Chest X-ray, PA view. Patient: 35 years old, sex M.
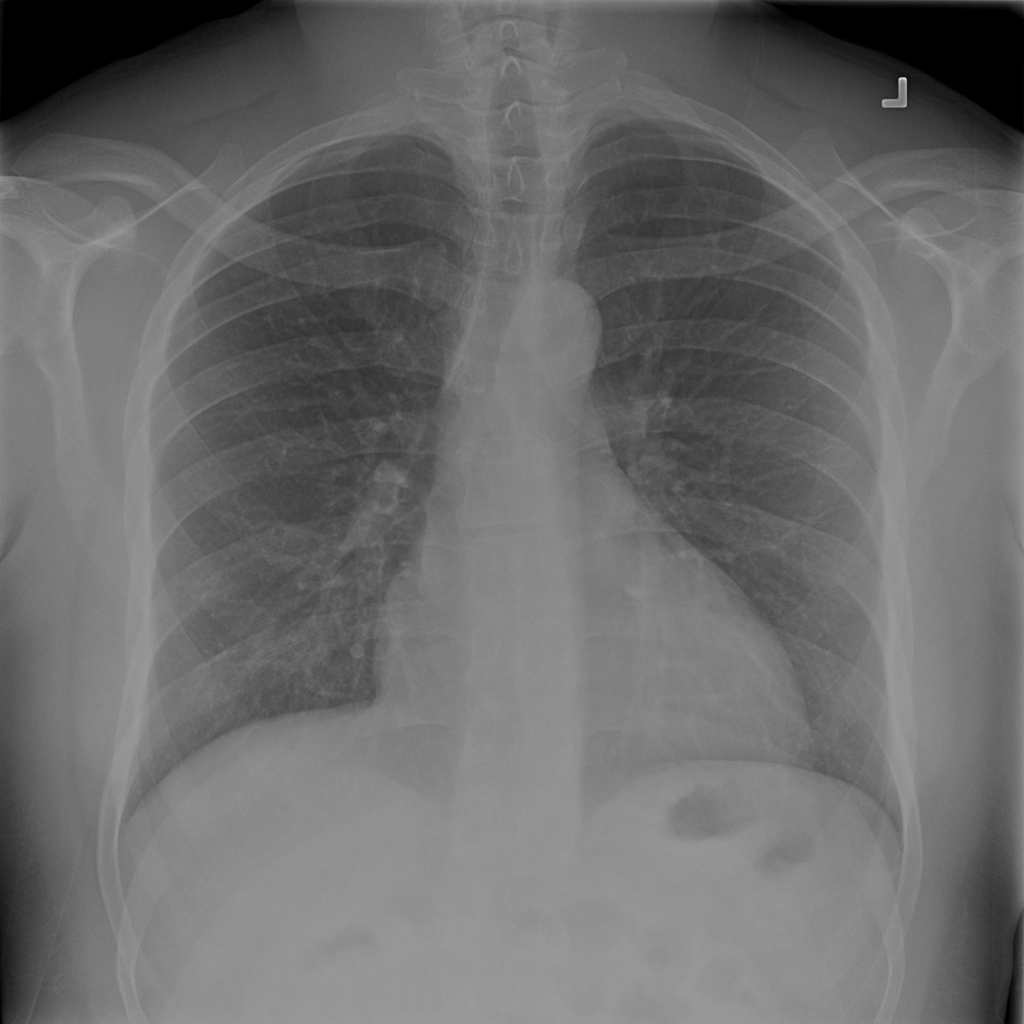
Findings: Infiltration